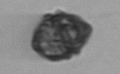
Label: Kryptoperidinium_triquetrum